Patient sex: M
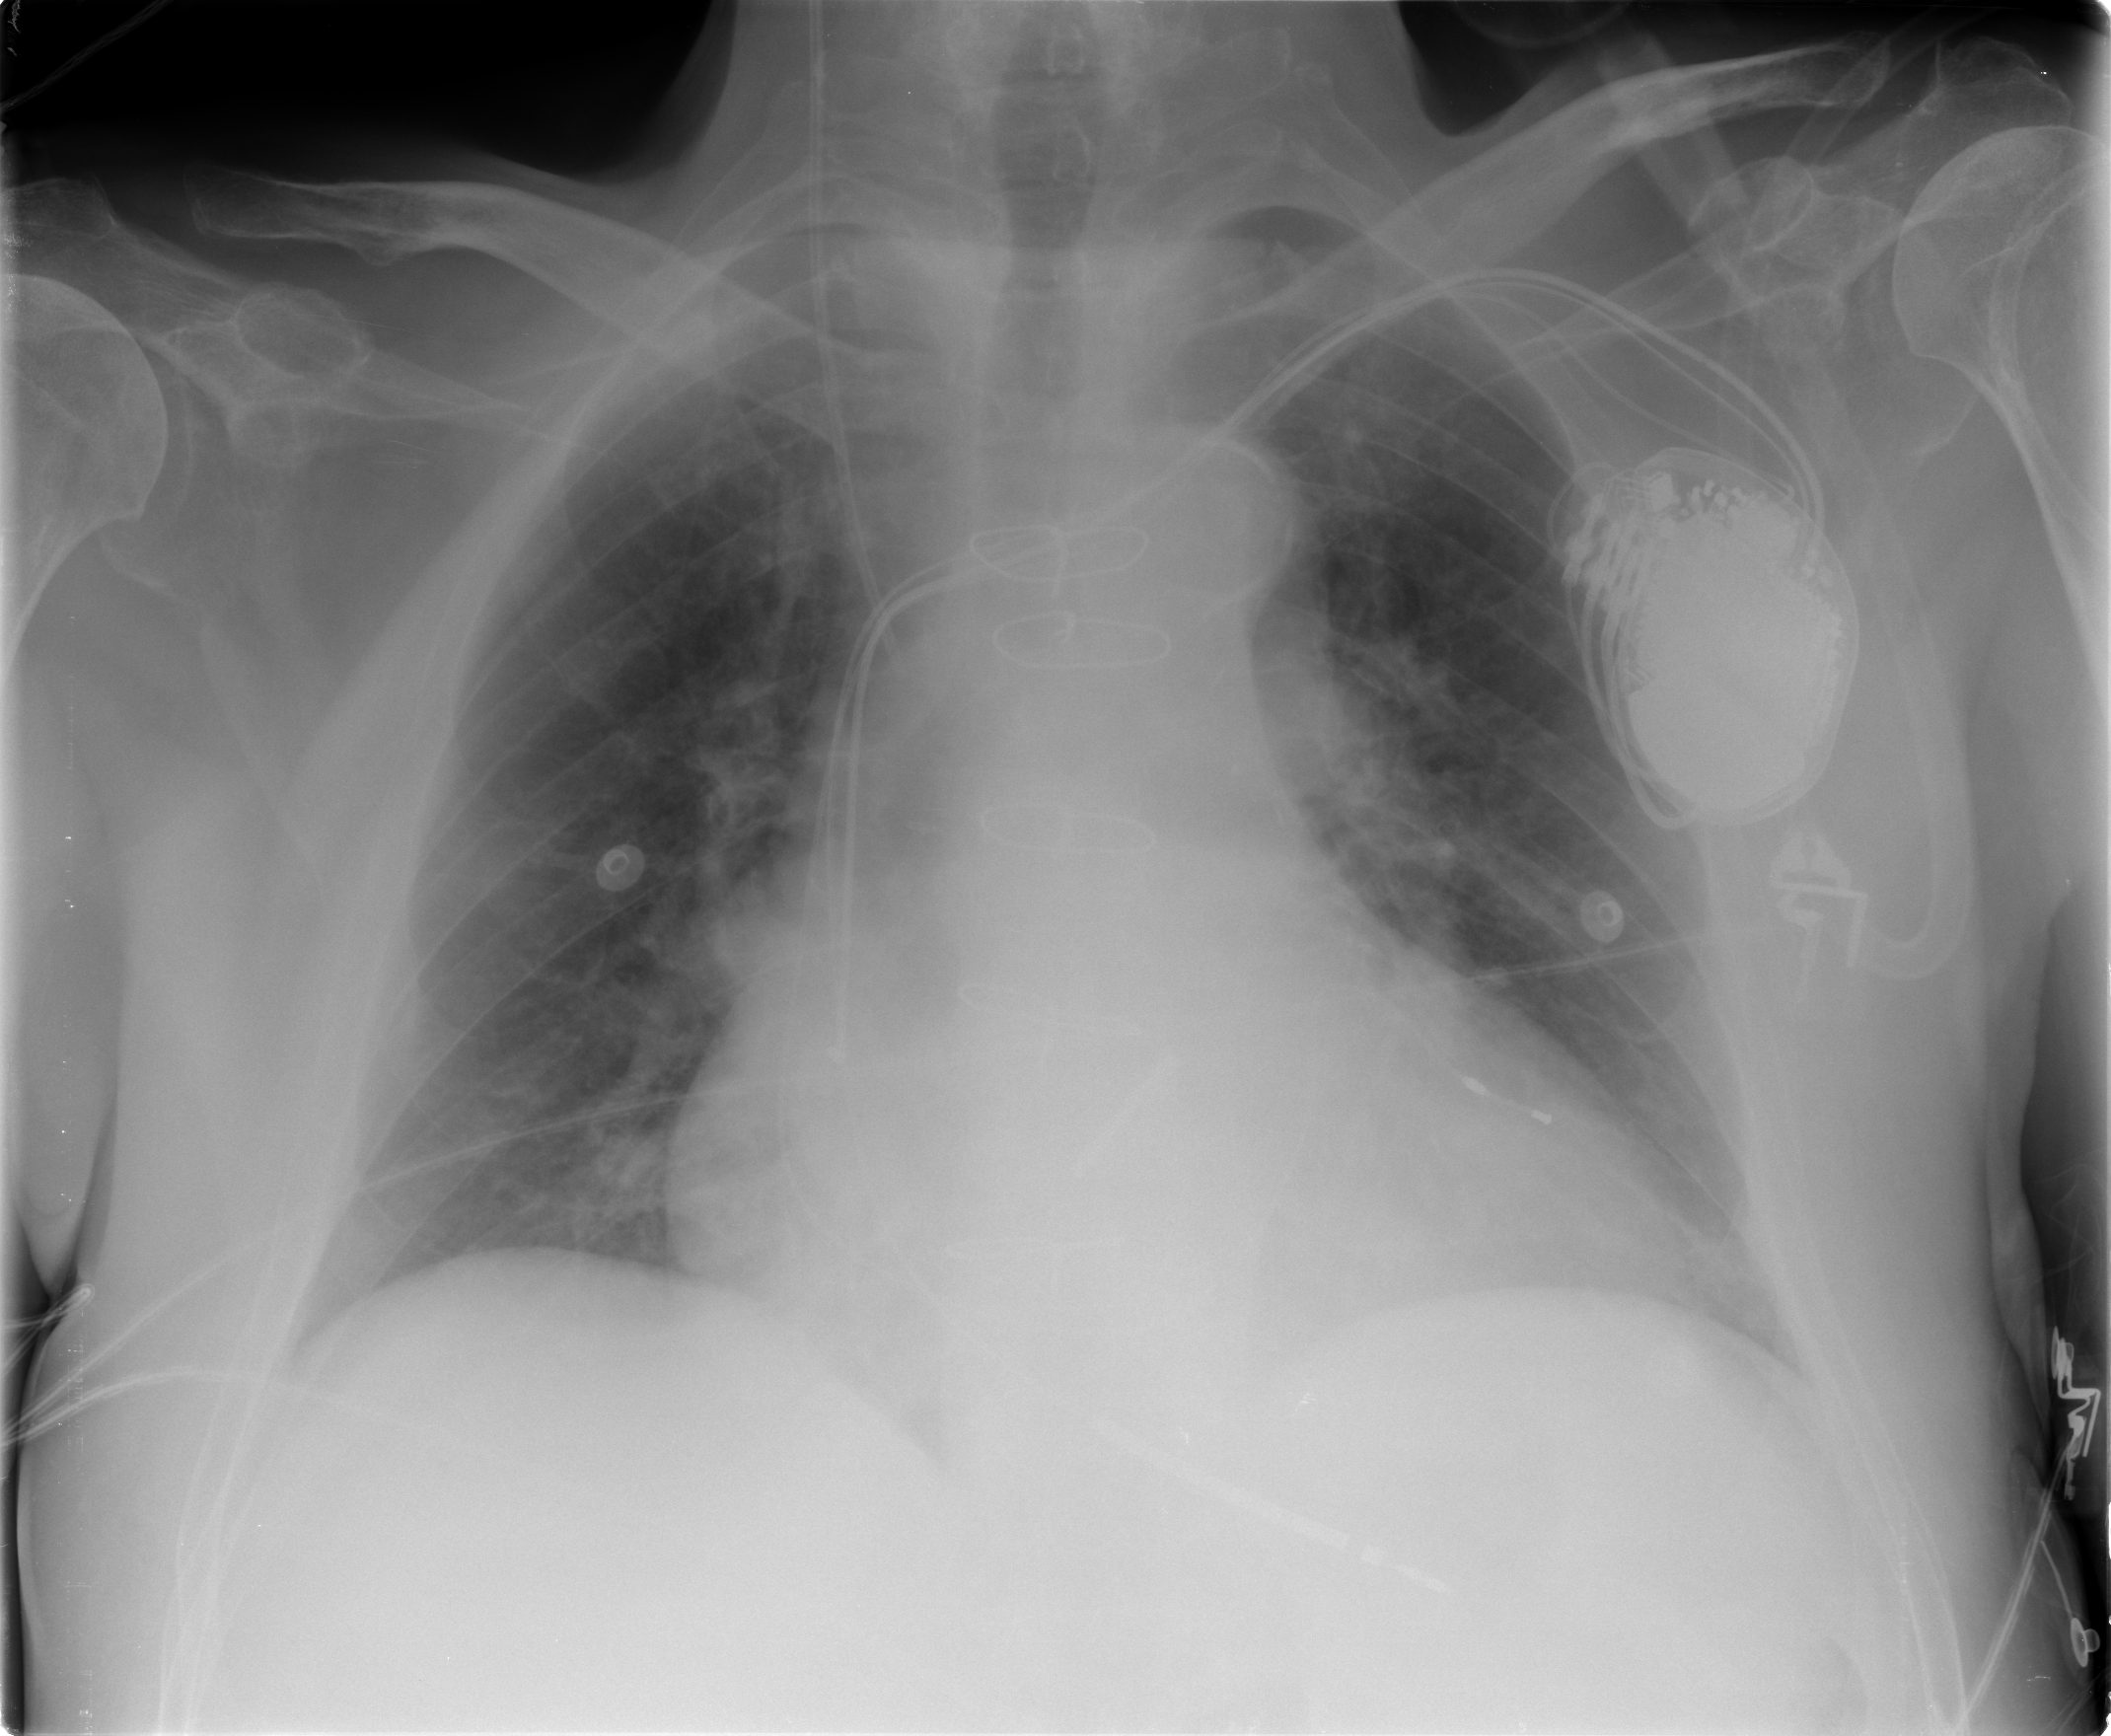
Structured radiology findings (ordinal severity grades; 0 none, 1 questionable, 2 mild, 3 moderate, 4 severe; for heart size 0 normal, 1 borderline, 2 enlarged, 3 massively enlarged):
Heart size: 2
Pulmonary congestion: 2
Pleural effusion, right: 0
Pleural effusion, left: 0
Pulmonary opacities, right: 0
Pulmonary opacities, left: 0
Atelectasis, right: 1
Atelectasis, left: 2